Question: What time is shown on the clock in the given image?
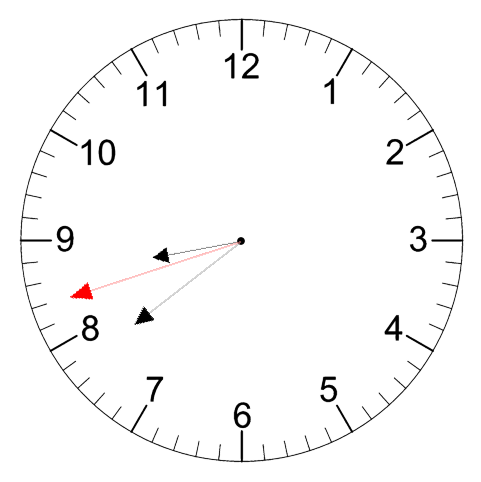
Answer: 08:38:42